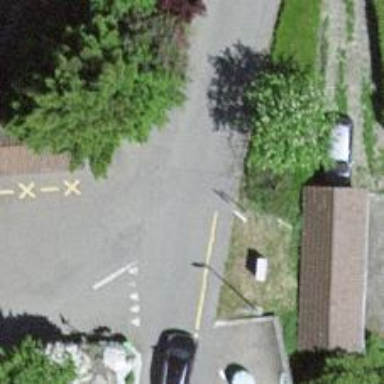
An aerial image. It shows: Zebra crossing on the road.